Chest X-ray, PA view. Patient: 58 years old, sex F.
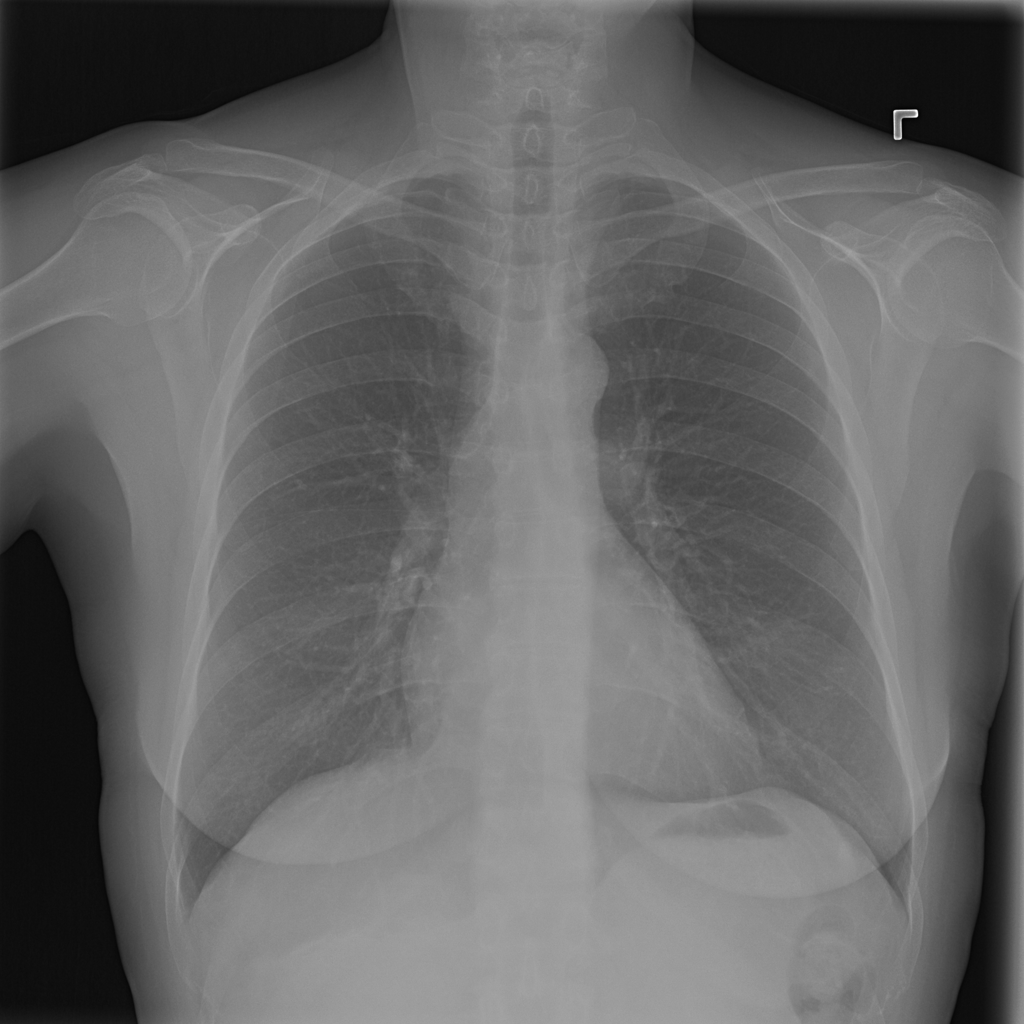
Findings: No Finding